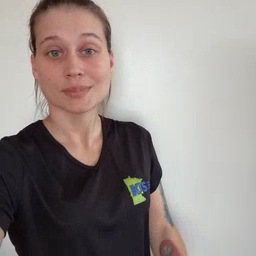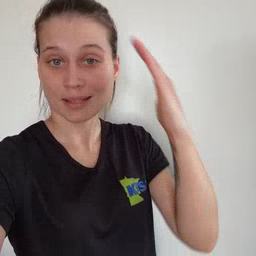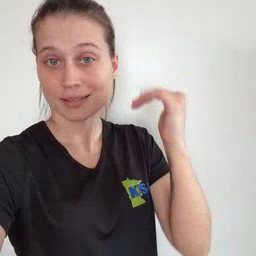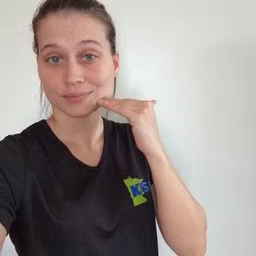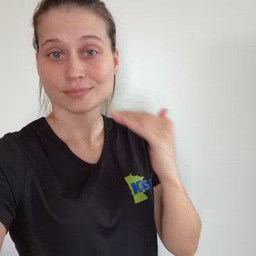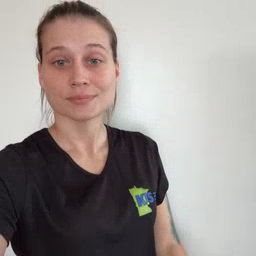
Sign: head